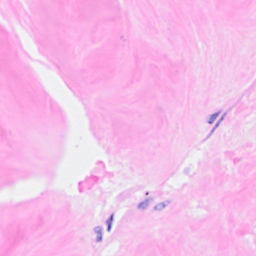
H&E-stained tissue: Breast